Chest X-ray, AP view. Patient: 43 years old, sex M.
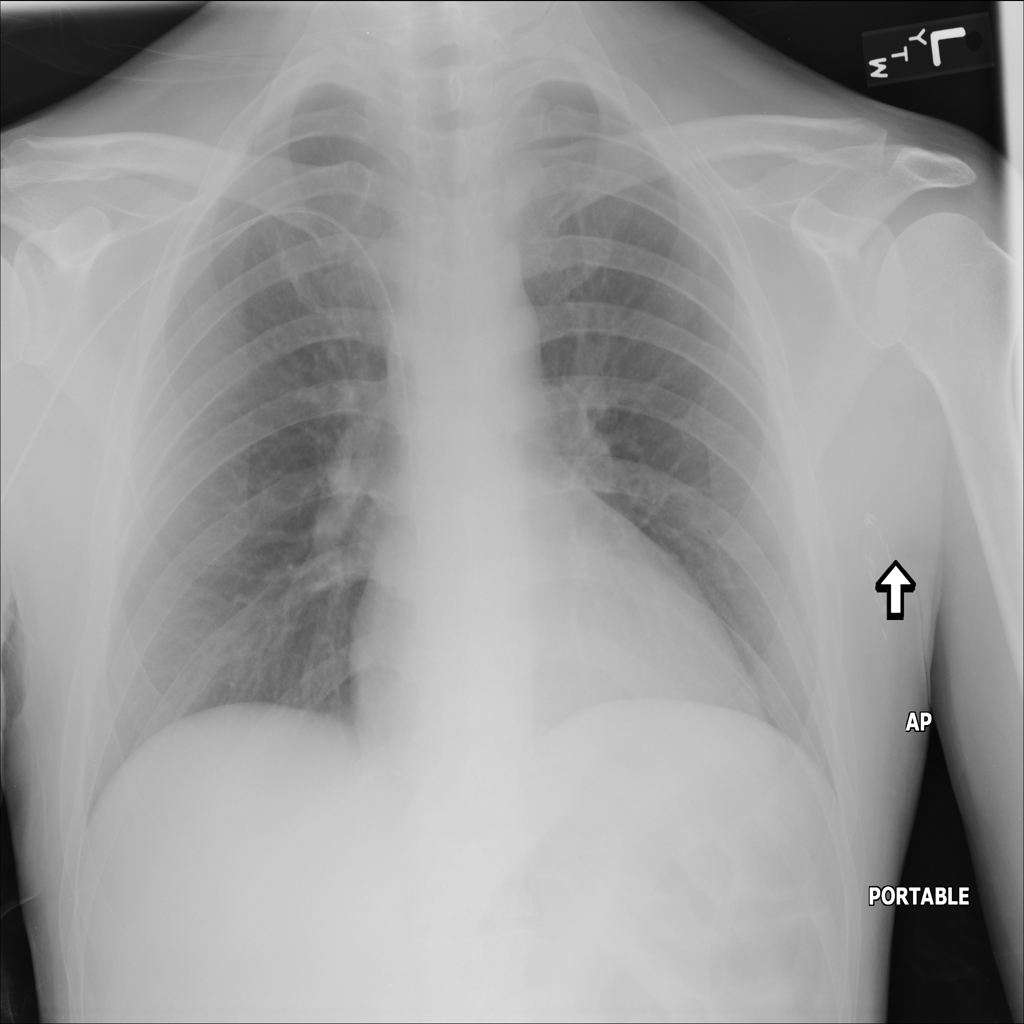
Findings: No Finding